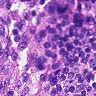
Metastatic tissue present: no